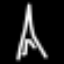
Label: The Eiffel Tower